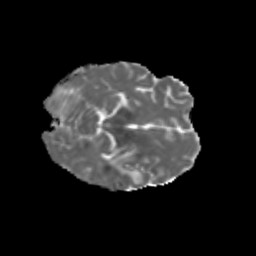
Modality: MD
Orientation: axial
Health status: ill
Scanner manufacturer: siemens
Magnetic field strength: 3 T
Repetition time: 6.8 s
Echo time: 0.097 s